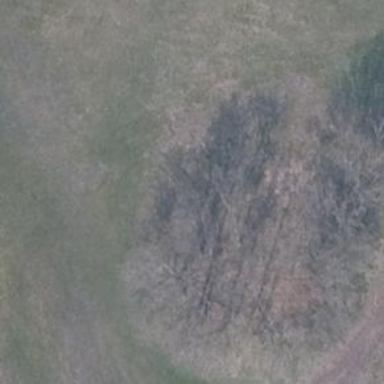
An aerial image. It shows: Patch of scrub vegetation.